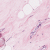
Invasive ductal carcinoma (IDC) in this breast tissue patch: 0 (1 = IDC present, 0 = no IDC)